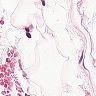
Metastatic tissue present: no